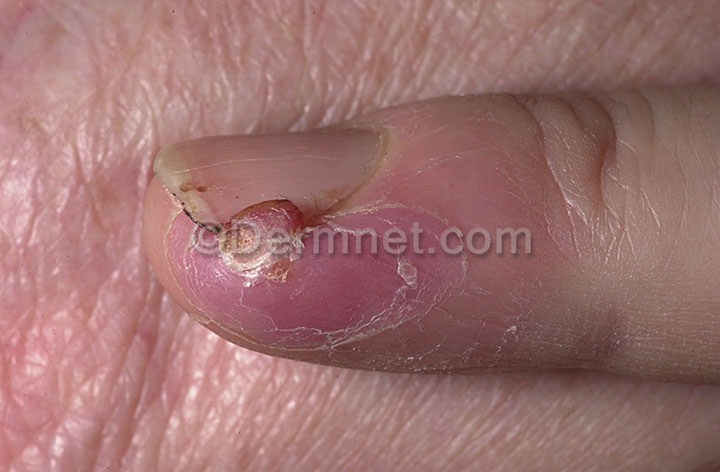
Disease: Vascular Tumors